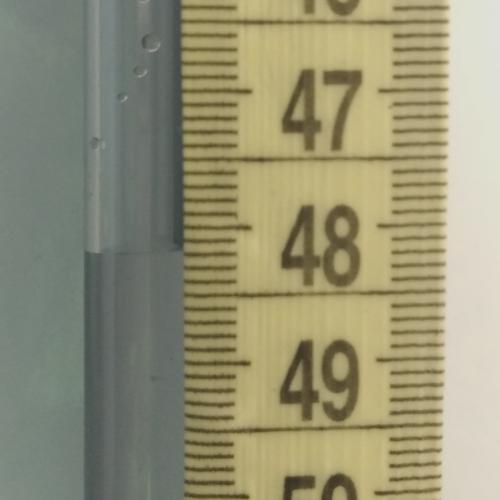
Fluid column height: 48.2 cm